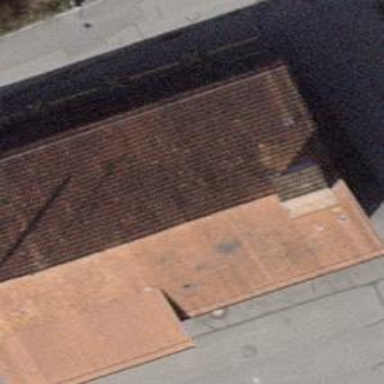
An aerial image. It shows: Fire station building.